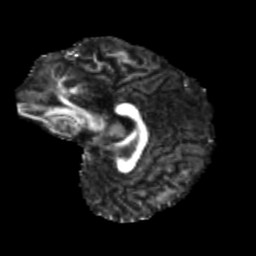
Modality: FA
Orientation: sagittal
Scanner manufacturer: siemens
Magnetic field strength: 3 T
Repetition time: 4 s
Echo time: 0.0594 s